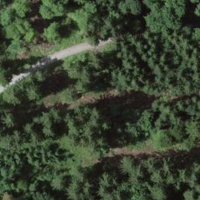
EUNIS habitat code: 43
Species observed at this site:
Aegopodium podagraria